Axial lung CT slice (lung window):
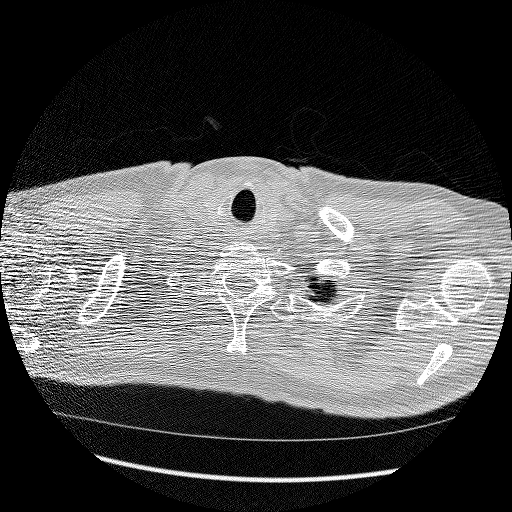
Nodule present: no